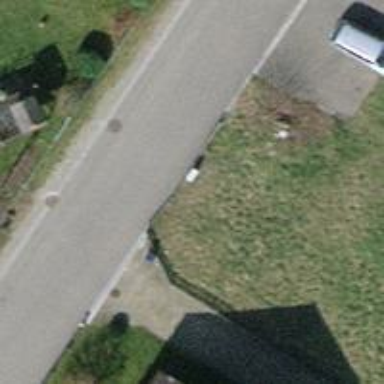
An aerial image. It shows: Street cabinet of man-made origin.